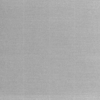
Label: dusty